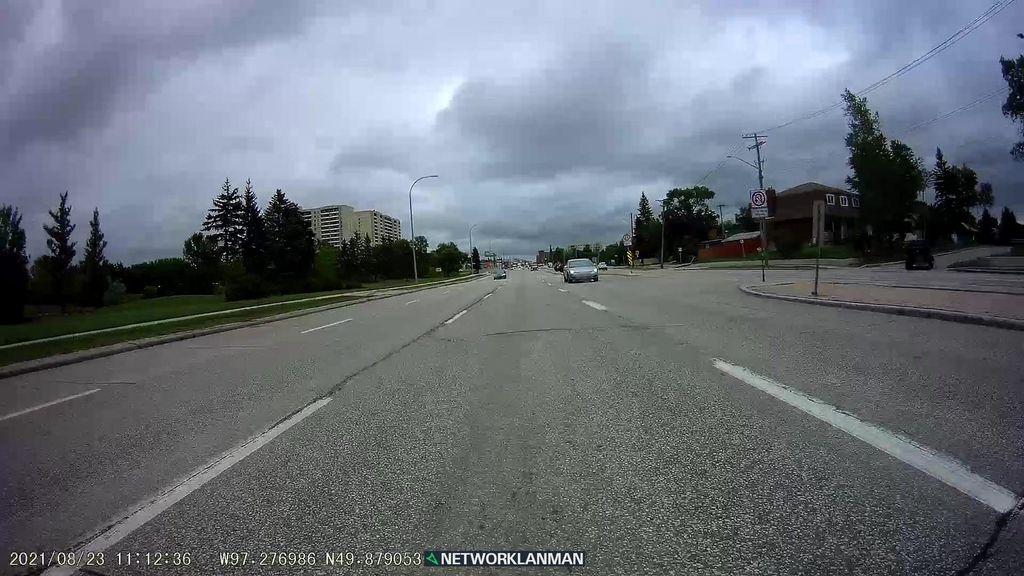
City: winnipeg